Field crop: tomato
Growth stage: 1
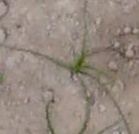
Species: cyperus